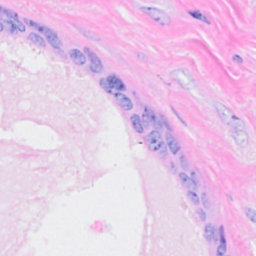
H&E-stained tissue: Breast